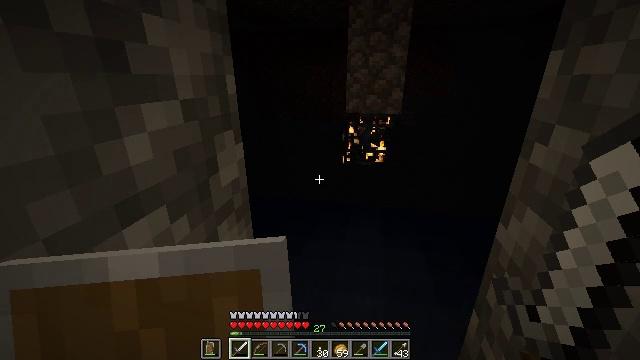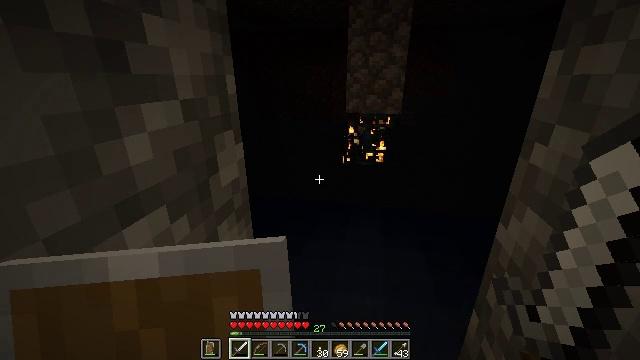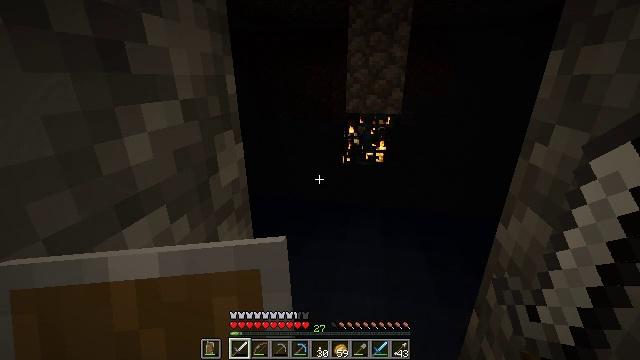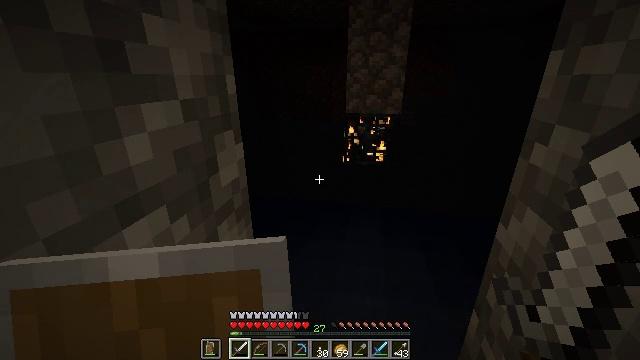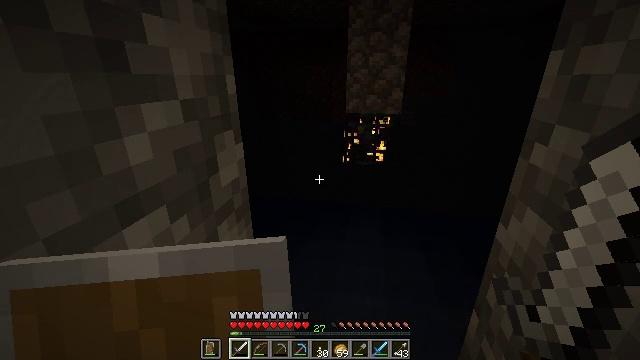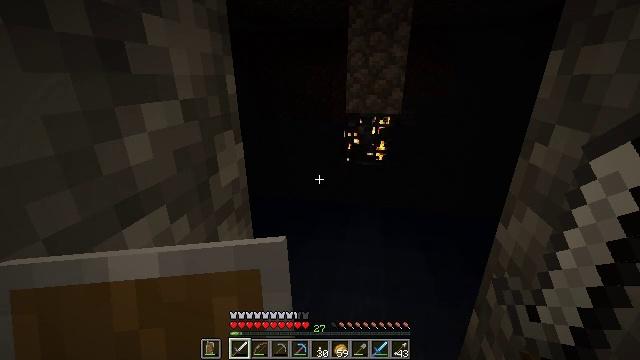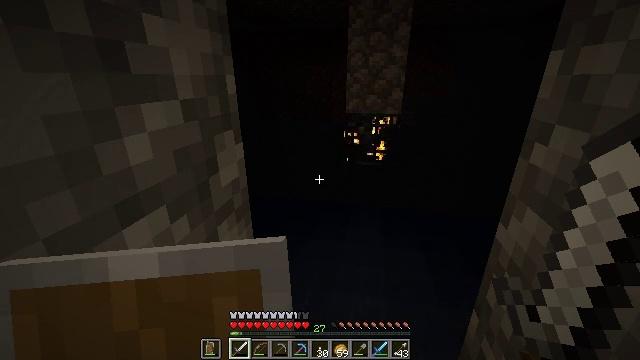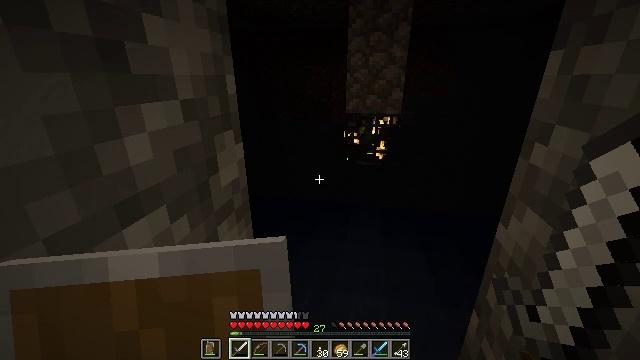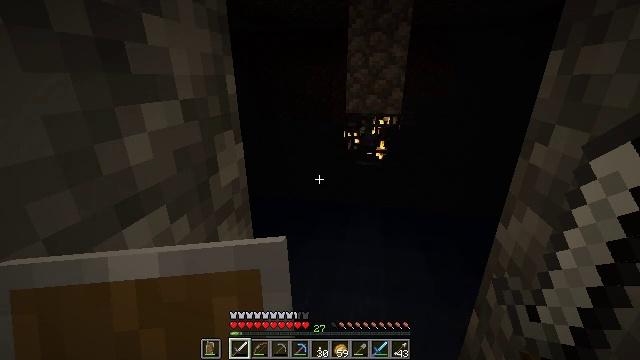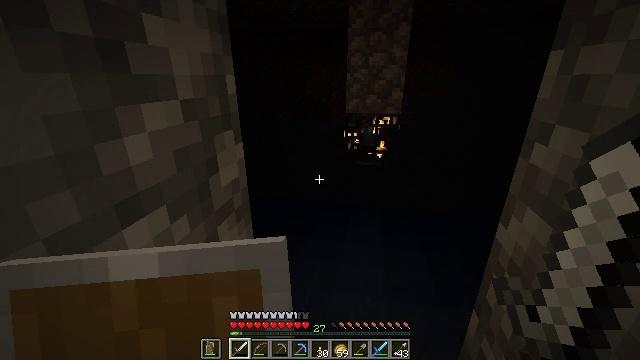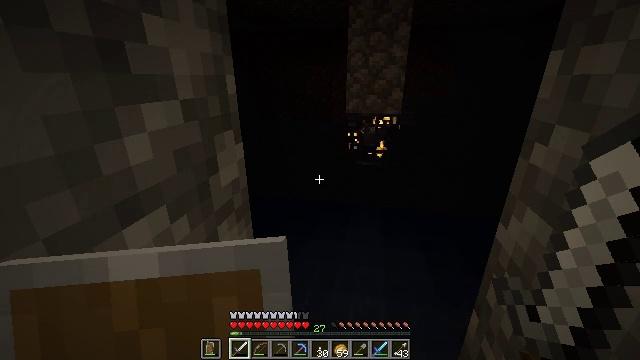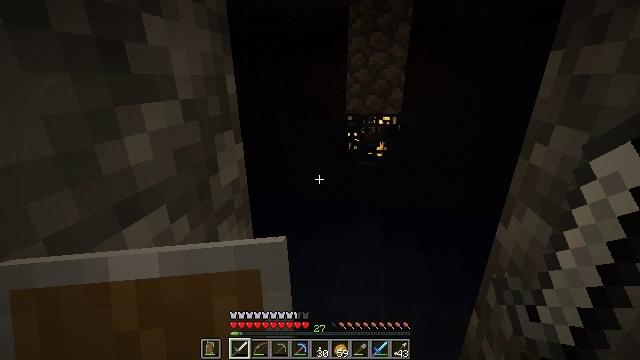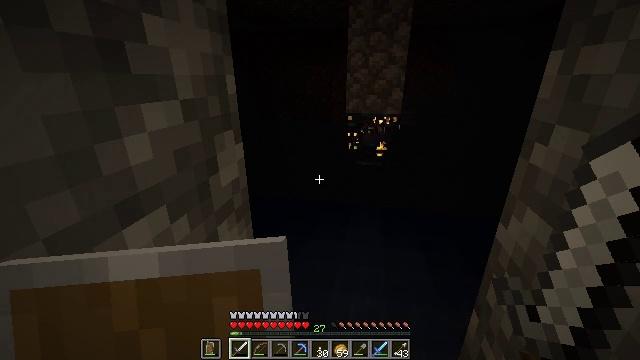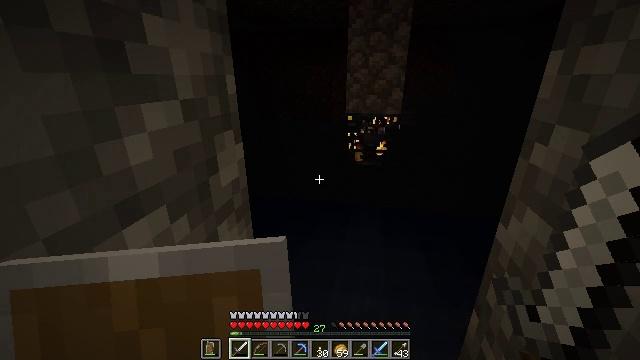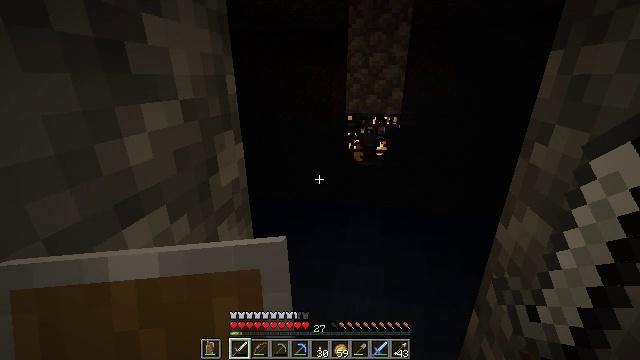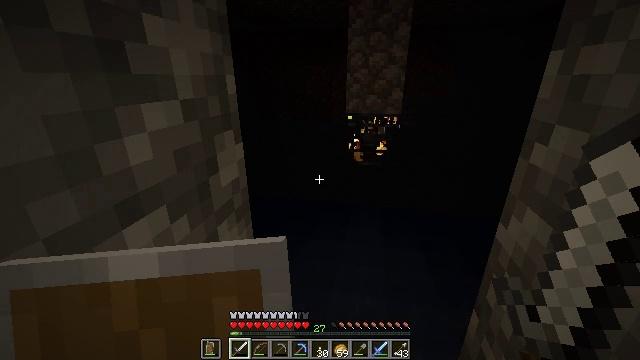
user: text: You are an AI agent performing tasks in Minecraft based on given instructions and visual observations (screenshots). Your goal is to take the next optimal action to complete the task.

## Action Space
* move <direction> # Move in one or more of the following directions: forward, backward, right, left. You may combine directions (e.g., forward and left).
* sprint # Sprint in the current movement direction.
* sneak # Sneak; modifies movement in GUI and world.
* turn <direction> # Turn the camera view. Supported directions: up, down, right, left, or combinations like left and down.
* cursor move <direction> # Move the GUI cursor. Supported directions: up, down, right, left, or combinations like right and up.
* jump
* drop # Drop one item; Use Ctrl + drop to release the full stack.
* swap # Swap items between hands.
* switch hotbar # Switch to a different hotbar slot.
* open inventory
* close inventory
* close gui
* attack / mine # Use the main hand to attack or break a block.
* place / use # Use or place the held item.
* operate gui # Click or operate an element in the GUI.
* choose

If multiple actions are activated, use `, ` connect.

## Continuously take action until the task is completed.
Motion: motion action
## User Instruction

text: Drop an iron sword.
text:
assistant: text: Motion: no_op
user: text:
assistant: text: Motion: no_op
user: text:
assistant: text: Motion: no_op
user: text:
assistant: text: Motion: no_op
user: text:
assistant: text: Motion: no_op
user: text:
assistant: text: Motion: no_op
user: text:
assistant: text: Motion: no_op
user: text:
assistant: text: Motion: no_op
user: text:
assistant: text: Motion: no_op
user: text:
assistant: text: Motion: no_op
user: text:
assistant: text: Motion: no_op
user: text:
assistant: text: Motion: no_op
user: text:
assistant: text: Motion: no_op
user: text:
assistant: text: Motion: no_op
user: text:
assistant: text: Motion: no_op
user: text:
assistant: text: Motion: no_op
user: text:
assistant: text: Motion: no_op
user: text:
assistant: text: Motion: no_op
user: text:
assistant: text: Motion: no_op
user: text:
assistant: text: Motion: no_op
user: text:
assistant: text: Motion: no_op
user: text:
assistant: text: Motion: no_op
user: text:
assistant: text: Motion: no_op
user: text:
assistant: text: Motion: no_op
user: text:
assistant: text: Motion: no_op
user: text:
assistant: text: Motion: no_op
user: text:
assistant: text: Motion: no_op
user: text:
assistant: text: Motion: no_op
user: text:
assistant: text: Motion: no_op
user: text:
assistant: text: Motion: no_op